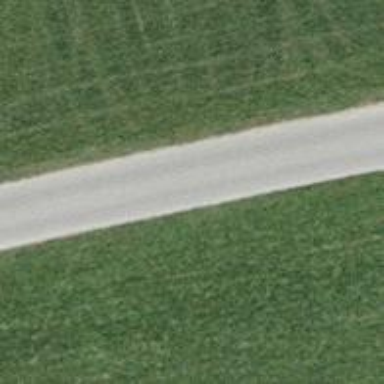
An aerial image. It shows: Unclassified road with grade3 tracktype.